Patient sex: M
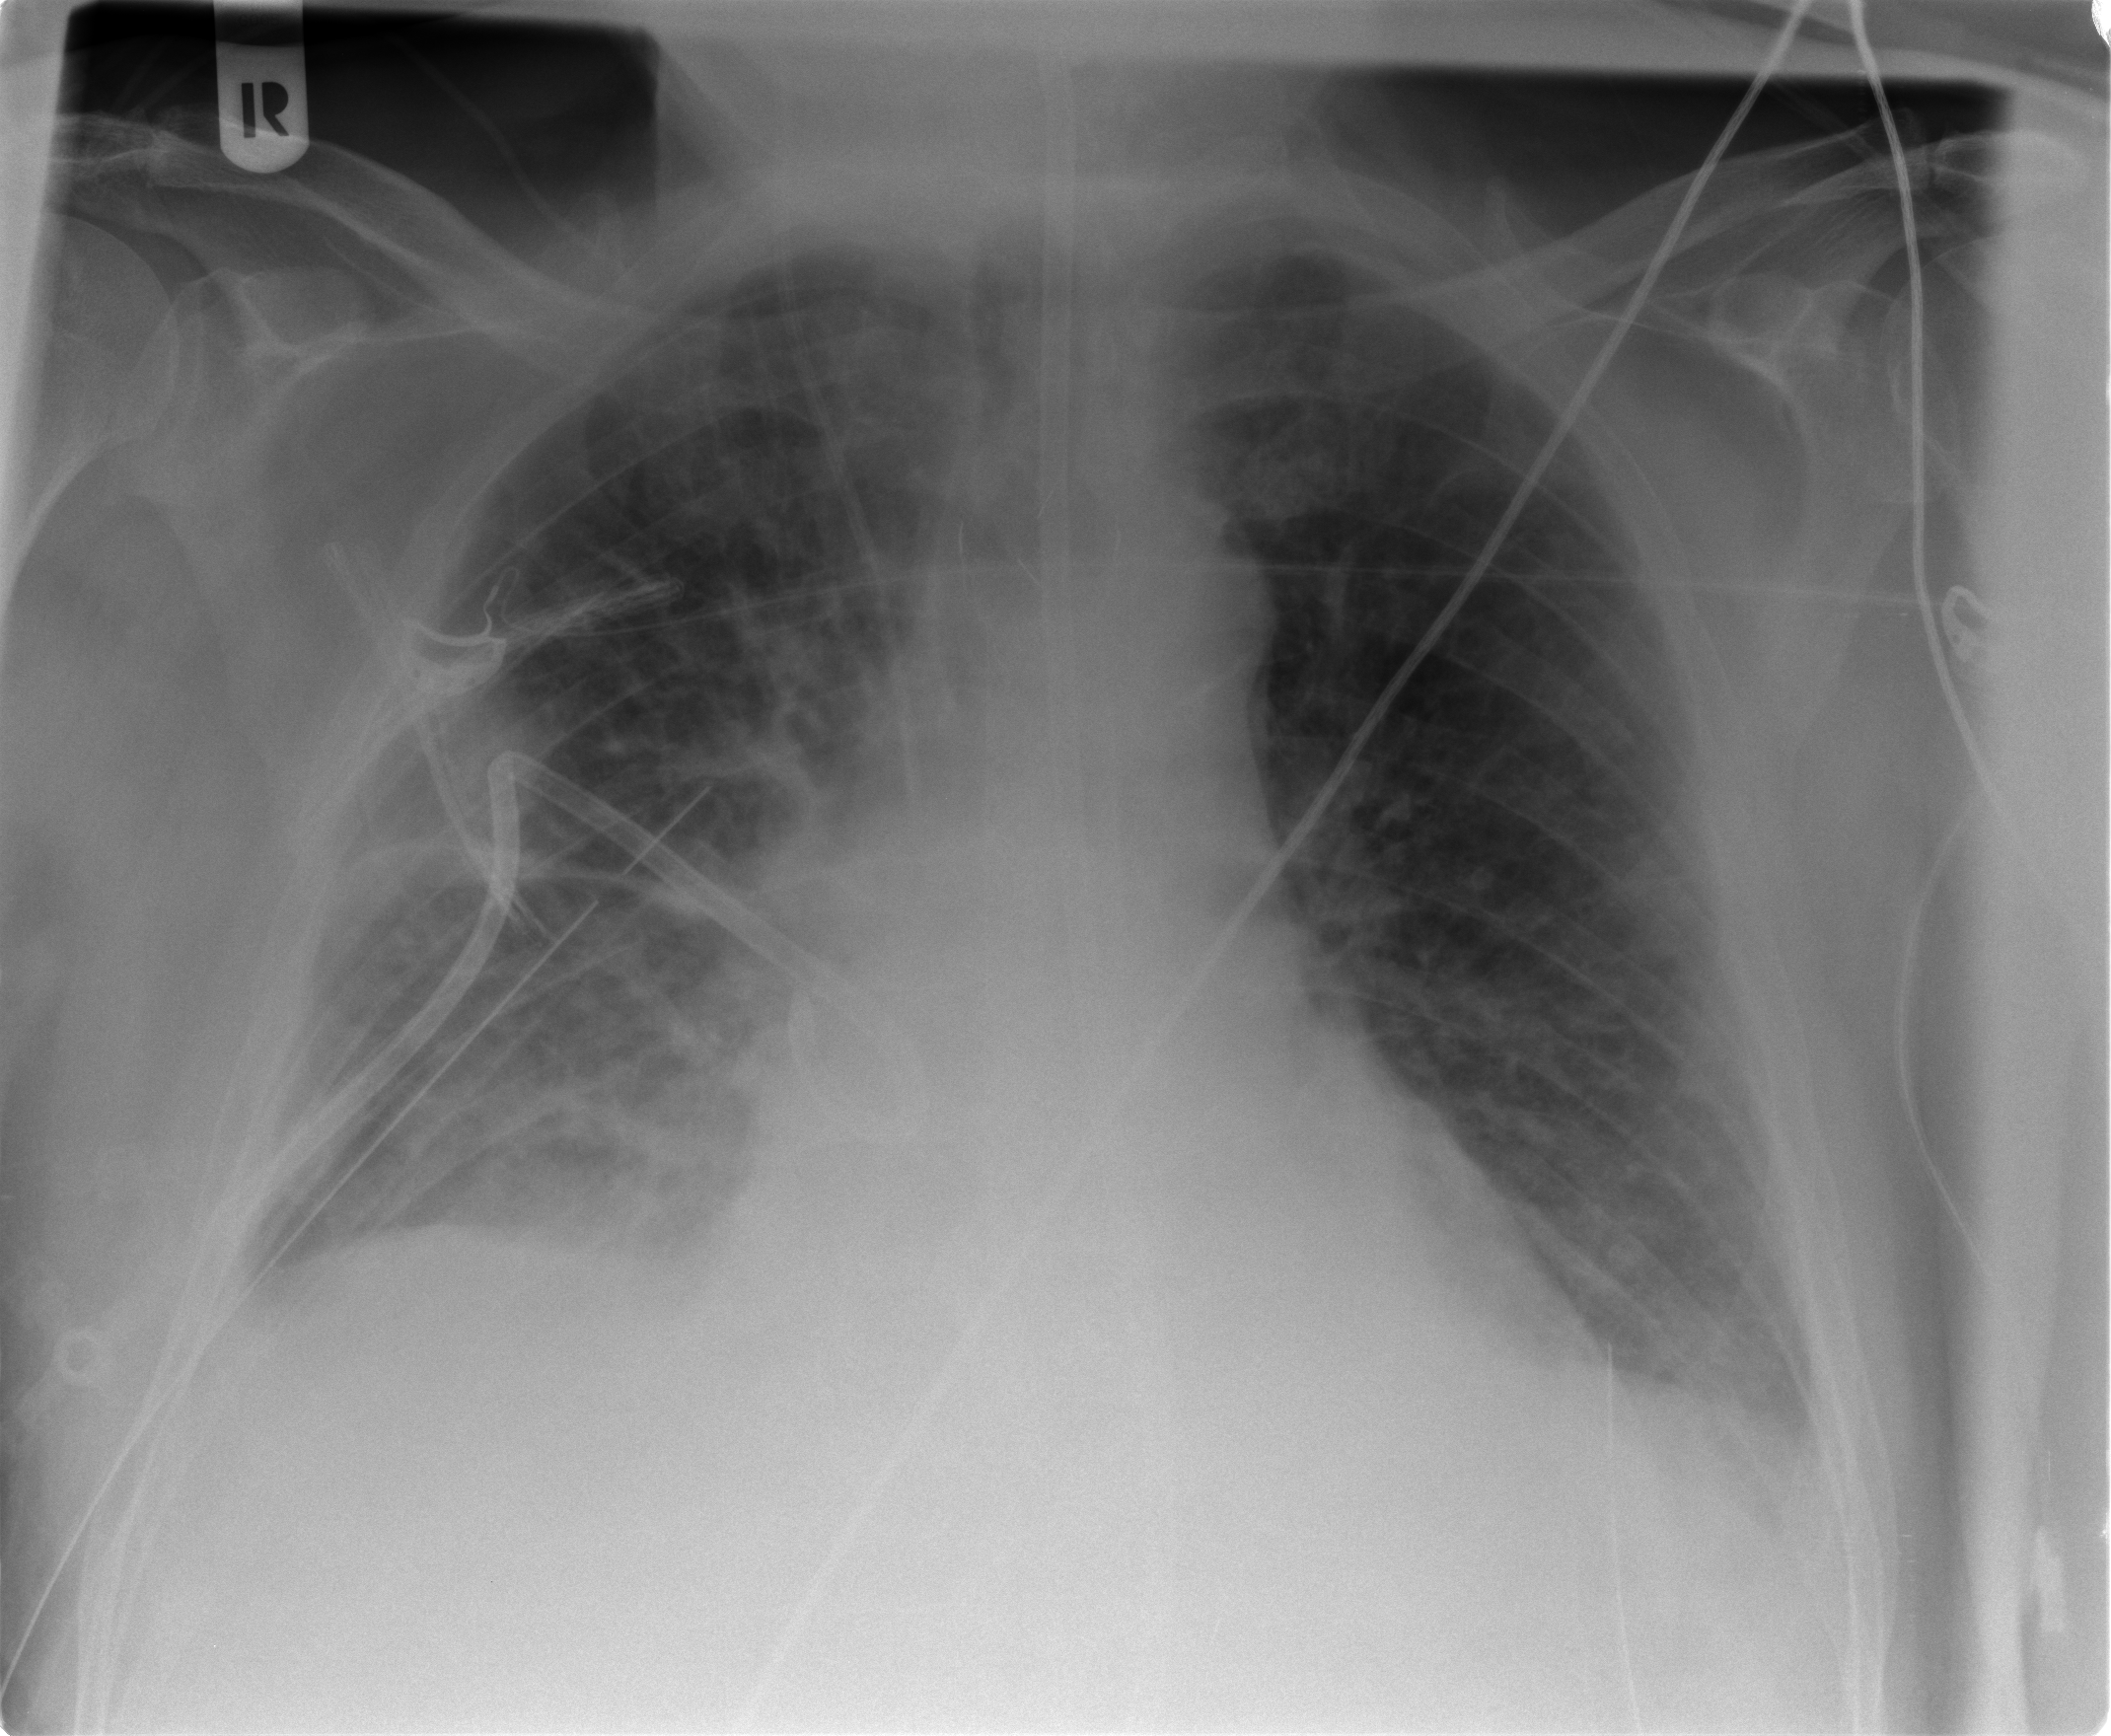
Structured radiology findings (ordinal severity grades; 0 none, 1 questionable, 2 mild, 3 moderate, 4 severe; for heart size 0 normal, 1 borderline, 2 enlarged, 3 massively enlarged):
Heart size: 0
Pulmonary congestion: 2
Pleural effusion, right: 2
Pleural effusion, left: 2
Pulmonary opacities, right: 2
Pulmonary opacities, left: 2
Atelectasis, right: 3
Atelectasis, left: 2